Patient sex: M
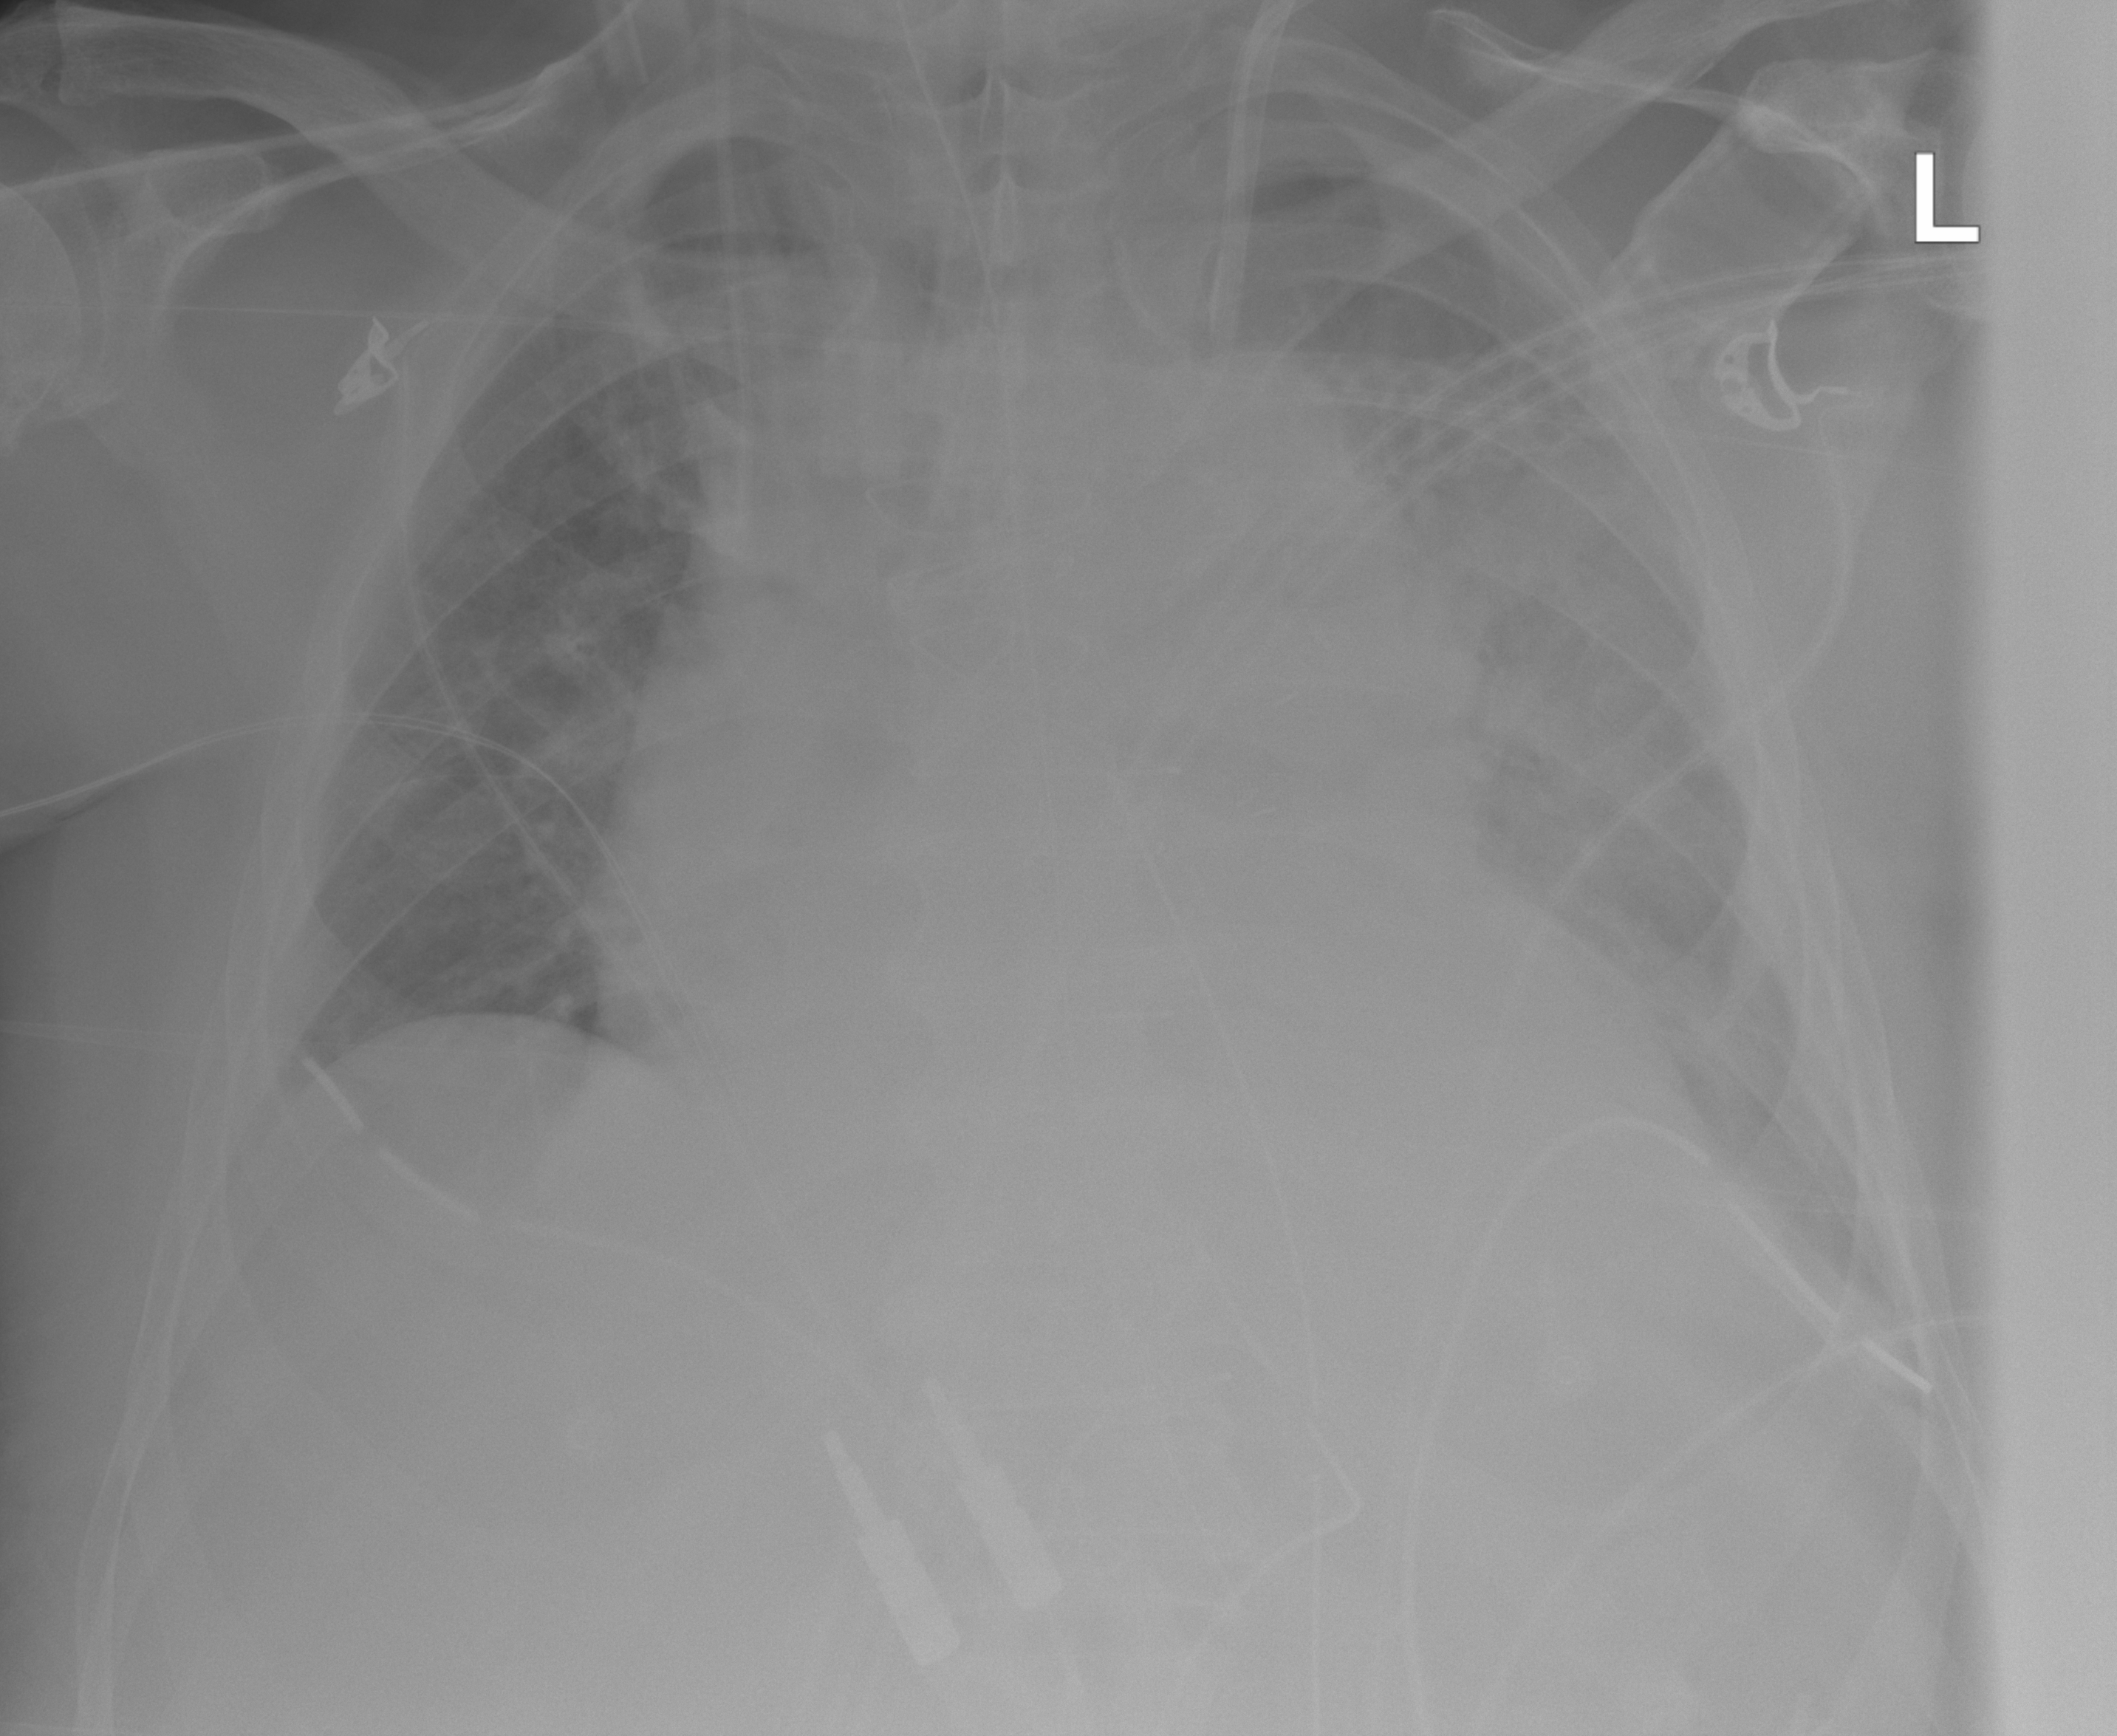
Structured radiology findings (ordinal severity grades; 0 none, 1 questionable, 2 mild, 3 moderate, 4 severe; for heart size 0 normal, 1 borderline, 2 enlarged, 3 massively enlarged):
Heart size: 3
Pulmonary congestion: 2
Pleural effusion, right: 2
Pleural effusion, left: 2
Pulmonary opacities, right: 0
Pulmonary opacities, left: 2
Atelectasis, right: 0
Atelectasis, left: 2